Question: Count the number of objects in the diagram.
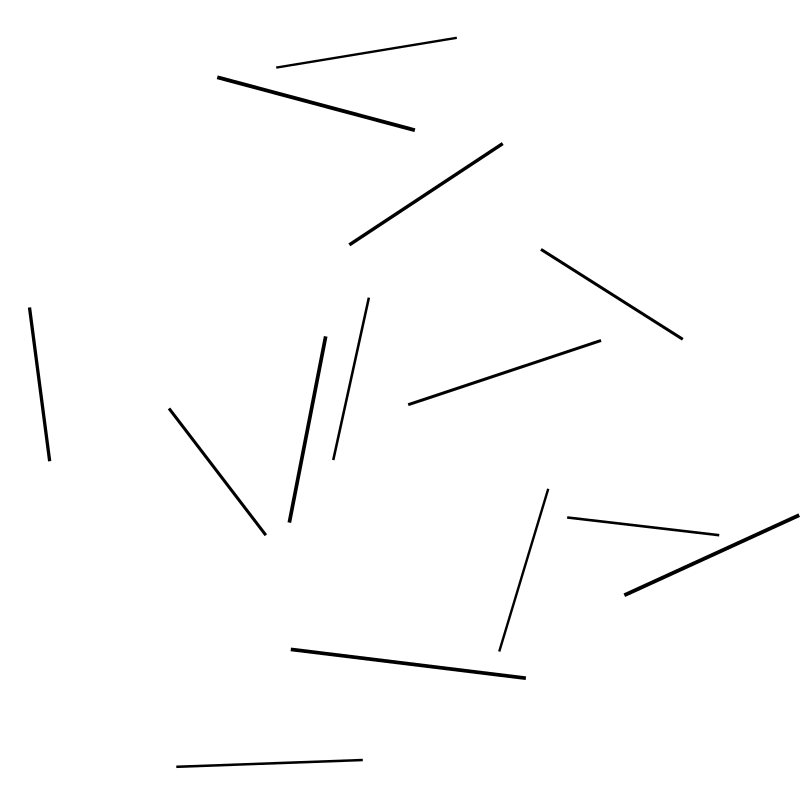
Answer: 14